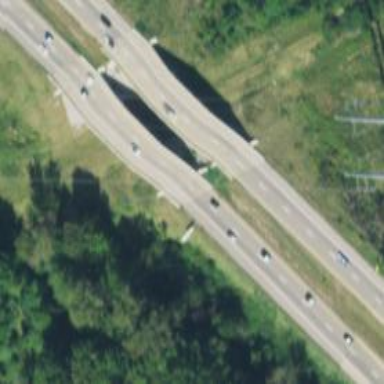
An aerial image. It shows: Motorway bridge.